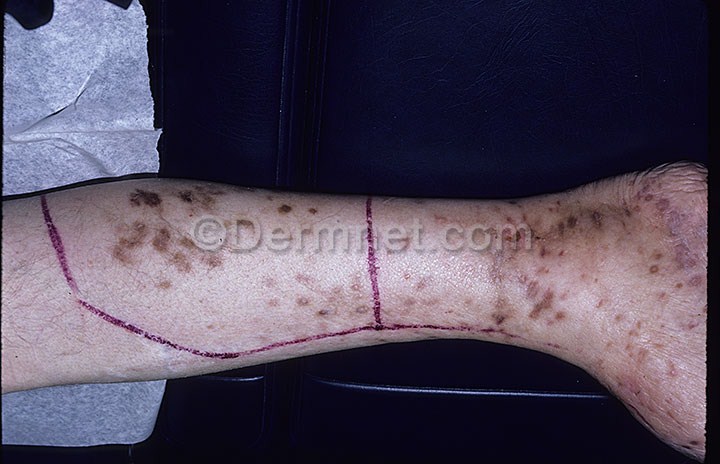
Disease: Vascular Tumors